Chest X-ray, PA view. Patient: 51 years old, sex M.
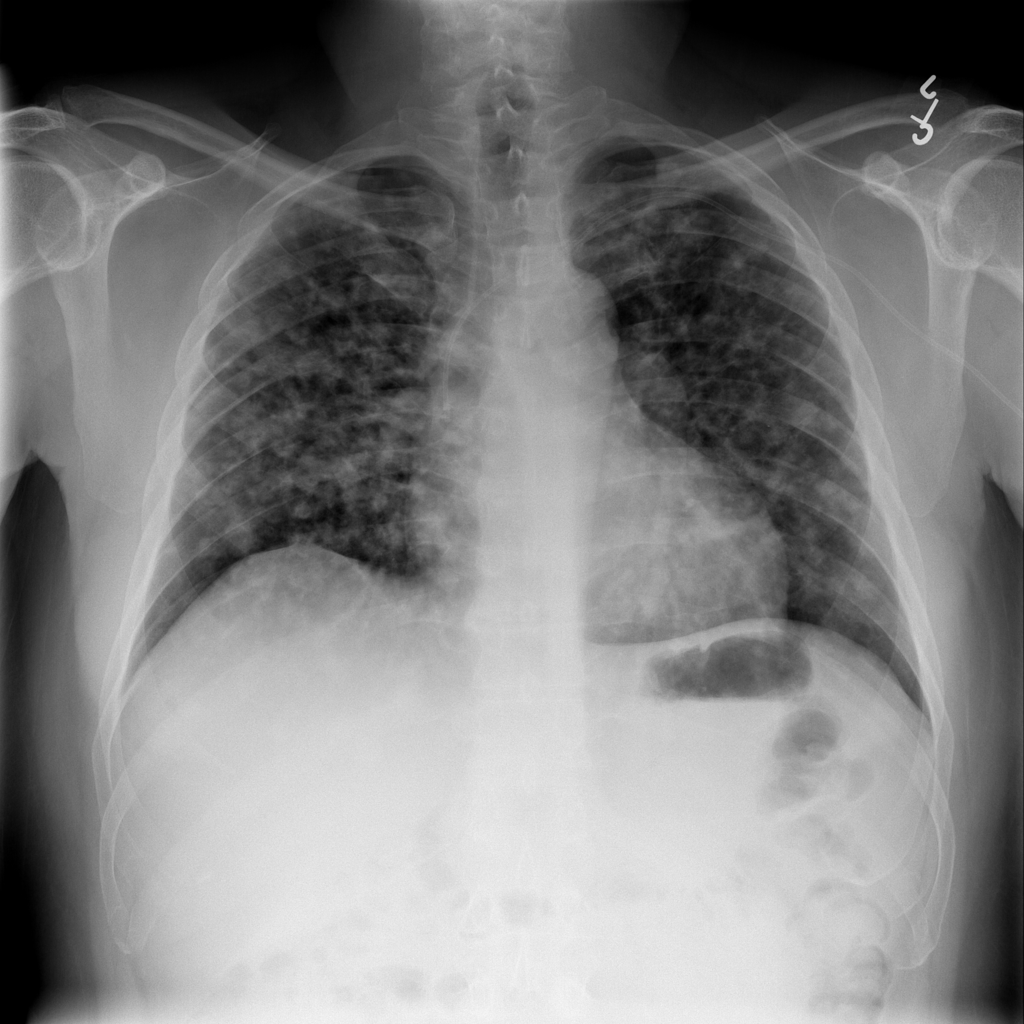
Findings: Nodule